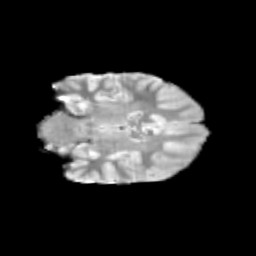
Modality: T2w
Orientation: coronal
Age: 11
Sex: female
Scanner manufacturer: siemens
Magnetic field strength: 3 T
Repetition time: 3.8 s
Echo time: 0.07 s